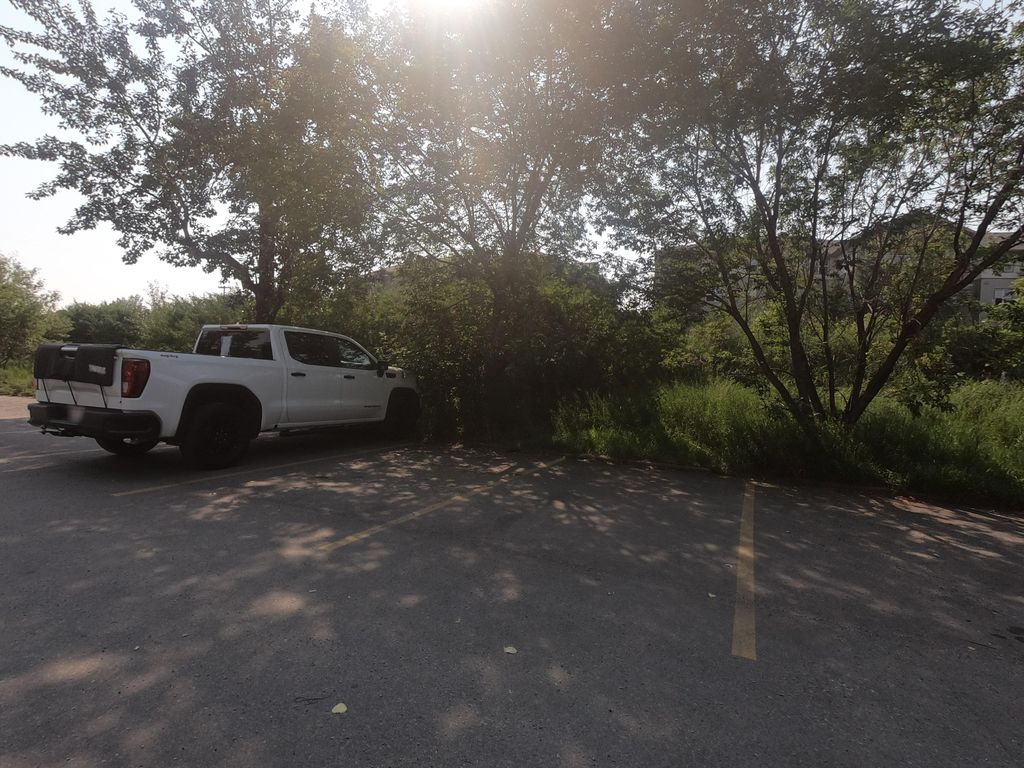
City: calgary